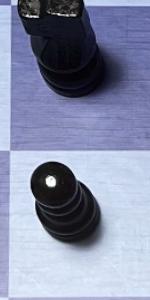
Label: Pawn_Black